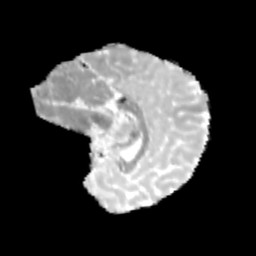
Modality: MD
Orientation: sagittal
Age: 12
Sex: female
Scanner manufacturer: siemens
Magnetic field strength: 3 T
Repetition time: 3.8 s
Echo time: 0.07 s